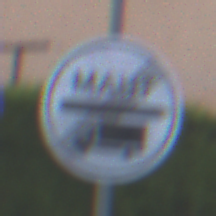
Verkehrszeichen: EndeMautpflicht
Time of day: SunriseSunset
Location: Outdoor (Urban)
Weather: Clear
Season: NotSpecified
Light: Natural